Question: I'm trying to parse last post date from <URL>. So far I tried:
'''
lastPost = soup.find_all('dl', attrs={'dt': 'Last post', 'data-format': 'medium'})
'''
but no success. All other tags and attributes are the same for other items in the page. Also
'''
data-time="random digits"
'''
not gonna work, because its different for the same item in different page/different user, which will be parsed lately. The only repetitive and unique is the Last post.
What could be the exact pointers to retrieve last post date (which is 3 days, as of posting this)?
Thanks!

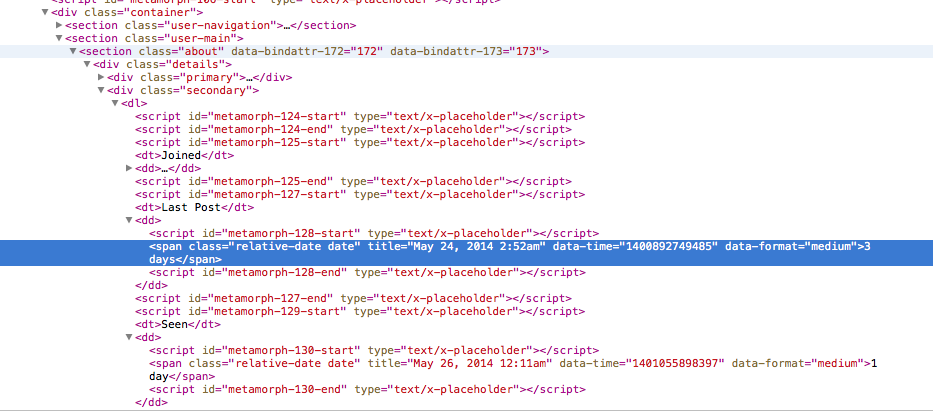
Answer: You are looking for a '<span>' class here. I'd use a <URL> to pick it out:
'''
soup.select('div.secondary dd span.relative-date')[0].string
'''
If you specifically wanted to find the '<dt>Last Post</dt>' element and find your date relative to that, you'll need to first search for that element separately:
'''
import re
last_post = soup.find('dt', text=re.compile('Last Post'))
last_post.find_next_sibling('dd').span.string
'''
Note that 'find_all()' filters ; the 'attrs={'dt': 'Last post', 'data-format': 'medium'}' filter means: find me a tag that has at least two attributes, 'dt="Last post"' and 'data-format="medium"'; the tag you are looking for does not have a 'dt' attribute. This is apart from the fact that it is a '<span>' tag, not a '<dl>' tag.
That all said, the actual page doesn't actually contain the messages in HTML. Instead, those are loaded via AJAX; the page loads 'http://try.discourse.org/user_actions.json?offset=0&username=discoursetestr1', which contains the actual messages:
'''
>>> import requests
>>> r = requests.get('http://try.discourse.org/user_actions.json?offset=0&username=discoursetestr1')
>>> r.json()['user_actions'][0]
{u'post_number': 4, u'target_name': u'discourse', u'excerpt': u'test........
lkjlkjlkljlkj', u'uploaded_avatar_id': 319, u'target_username': u'discoursetestR1', u'user_id': 4489, u'title': u'My custom own topic', u'moderator_action': False, u'acting_user_id': 4489, u'acting_name': u'E Mosbat', u'topic_id': 279, u'hidden': False, u'username': u'eMosbat', u'acting_uploaded_avatar_id': 319, u'deleted': False, u'acting_avatar_template': u'/user_avatar/try.discourse.org/emosbat/{size}/319.png', u'slug': u'my-custom-own-topic', u'avatar_template': u'/user_avatar/try.discourse.org/emosbat/{size}/319.png', u'name': u'E Mosbat', u'created_at': u'2014-05-27T13:25:49.988Z', u'target_user_id': 4481, u'action_type': 9, u'acting_username': u'eMosbat', u'category_id': 2}
>>> r.json()['user_actions'][0]['created_at']
u'2014-05-27T13:25:49.988Z'
'''
Presumably the page JavaScript then produces a relative date from that information.